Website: slack
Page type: payment
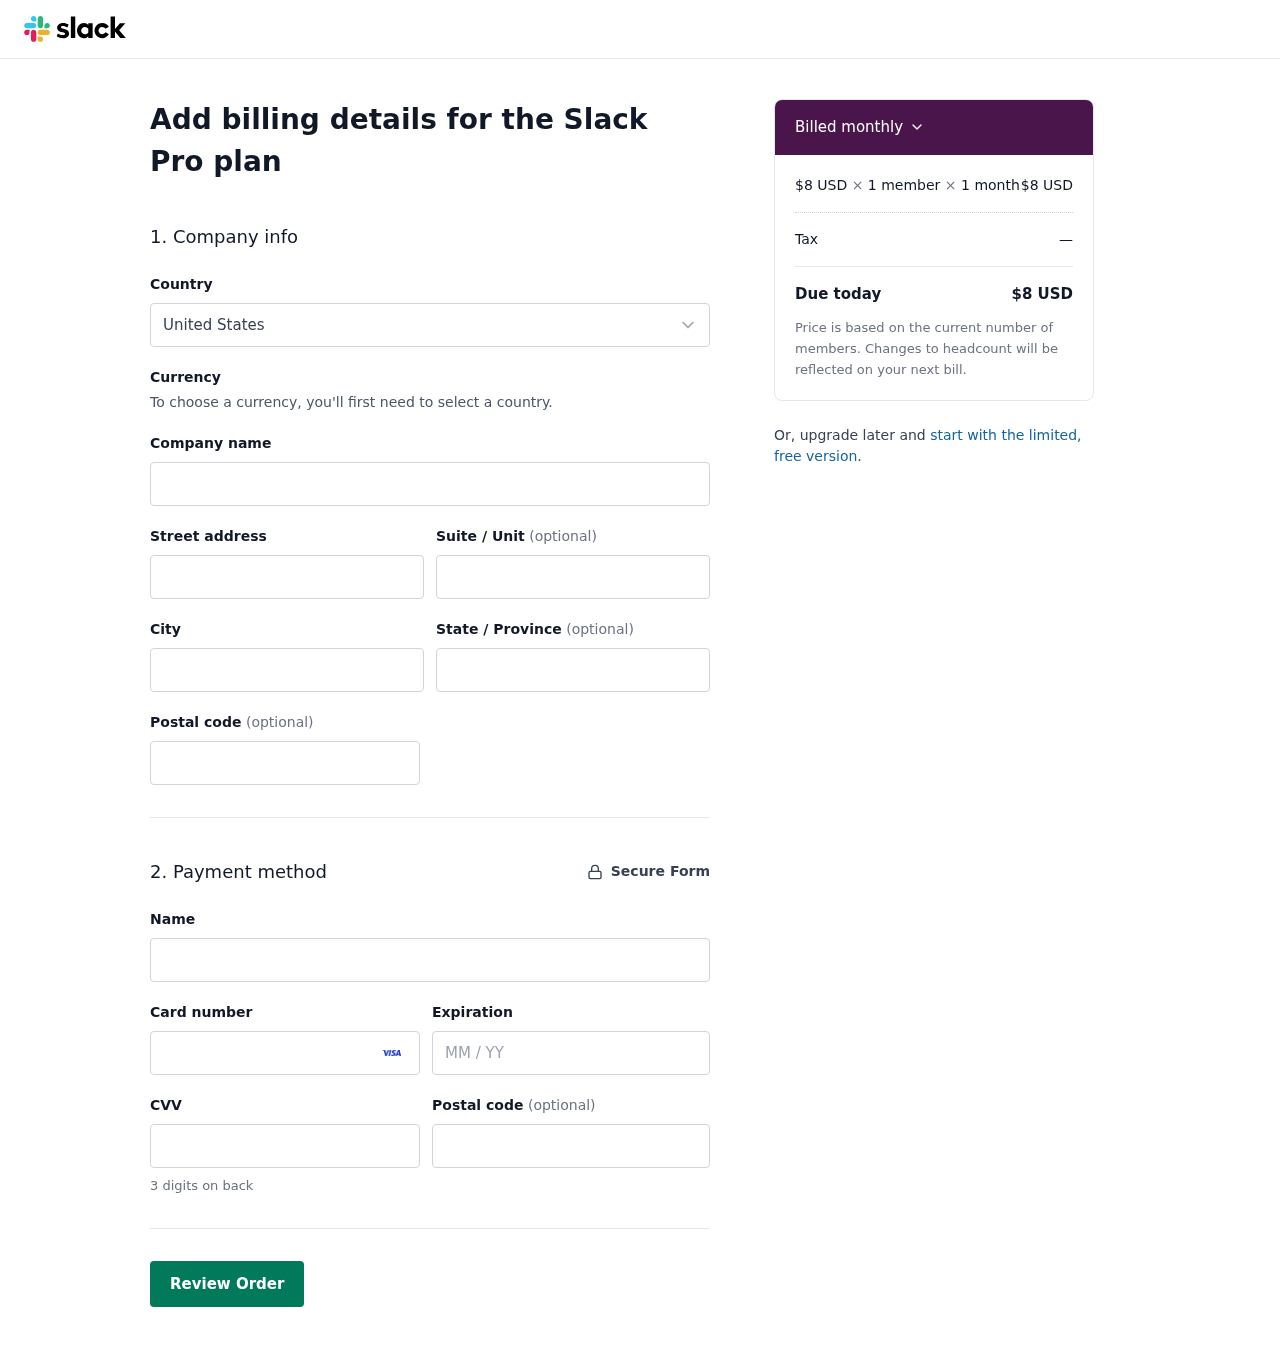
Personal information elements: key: PII_COUNTRY
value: United States
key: PII_STREET
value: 9386 Nicholas Throughway
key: PII_CITY
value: North Samantha
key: PII_STATE
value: Massachusetts
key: PII_POSTCODE
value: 84296
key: PII_FULLNAME
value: Connie Thompson
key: PII_CARD_NUMBER
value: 4405 4191 9994 9855
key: PII_CARD_EXPIRY
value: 03/27
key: PII_CARD_CVV
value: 117
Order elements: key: ORDER_PRICE_PER_MEMBER
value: $8 USD
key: ORDER_NUM_MEMBERS
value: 1 member
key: ORDER_NUM_MONTHS
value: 1 month
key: ORDER_SUBTOTAL
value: $8 USD
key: ORDER_TAX
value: —
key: ORDER_TOTAL
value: $8 USD